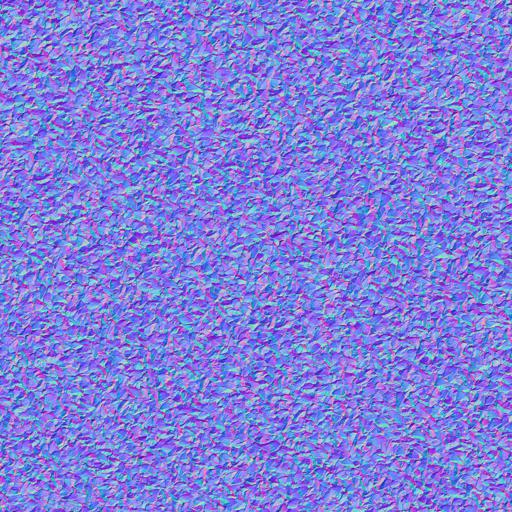
desert pebbles rocks sand stone